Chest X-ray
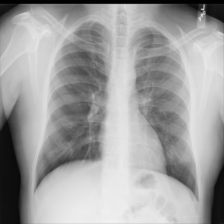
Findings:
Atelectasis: negative
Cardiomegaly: negative
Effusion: negative
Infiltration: negative
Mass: negative
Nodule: negative
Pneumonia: negative
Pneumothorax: negative
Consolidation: negative
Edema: negative
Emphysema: negative
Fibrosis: negative
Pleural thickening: negative
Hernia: negative